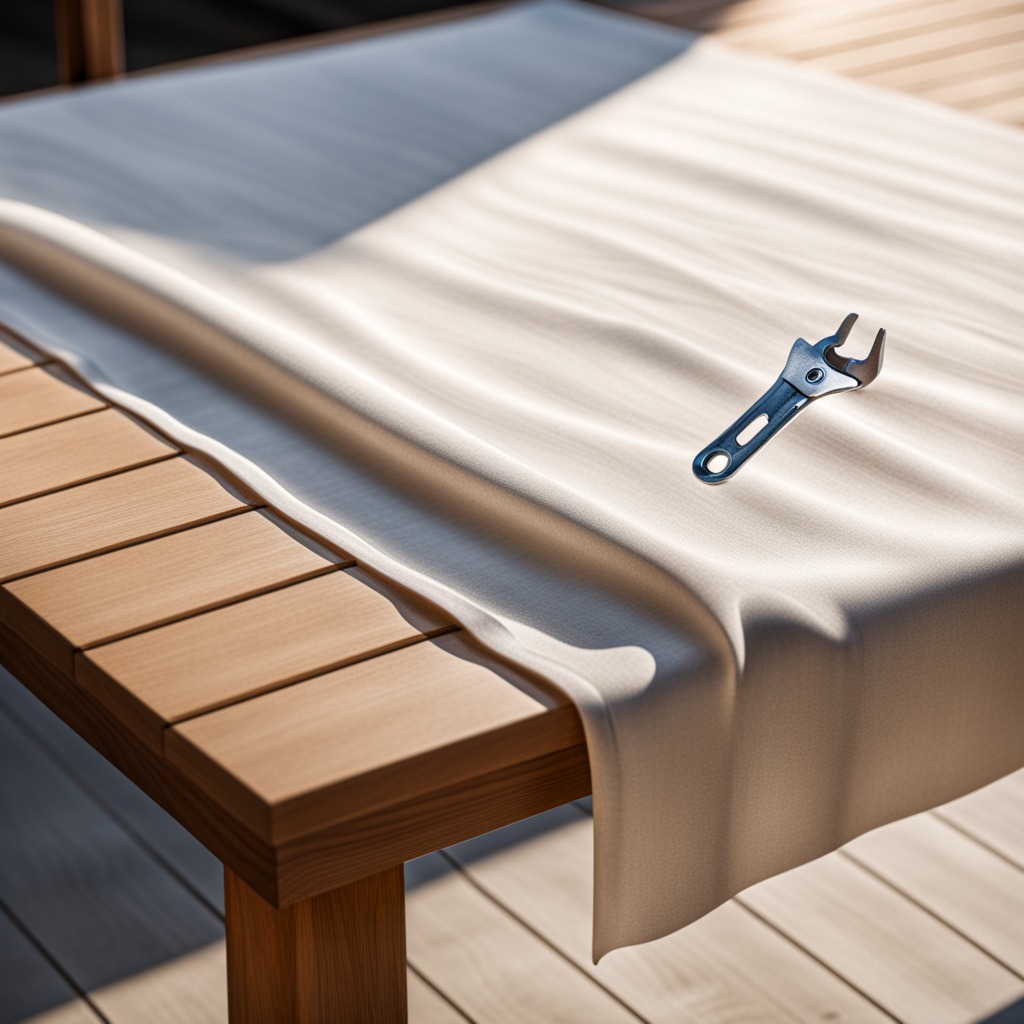
An wrench lying on a wooden table in an outdoor workshop during daytime bright natural light soft shadows worn but beneath the cloth.